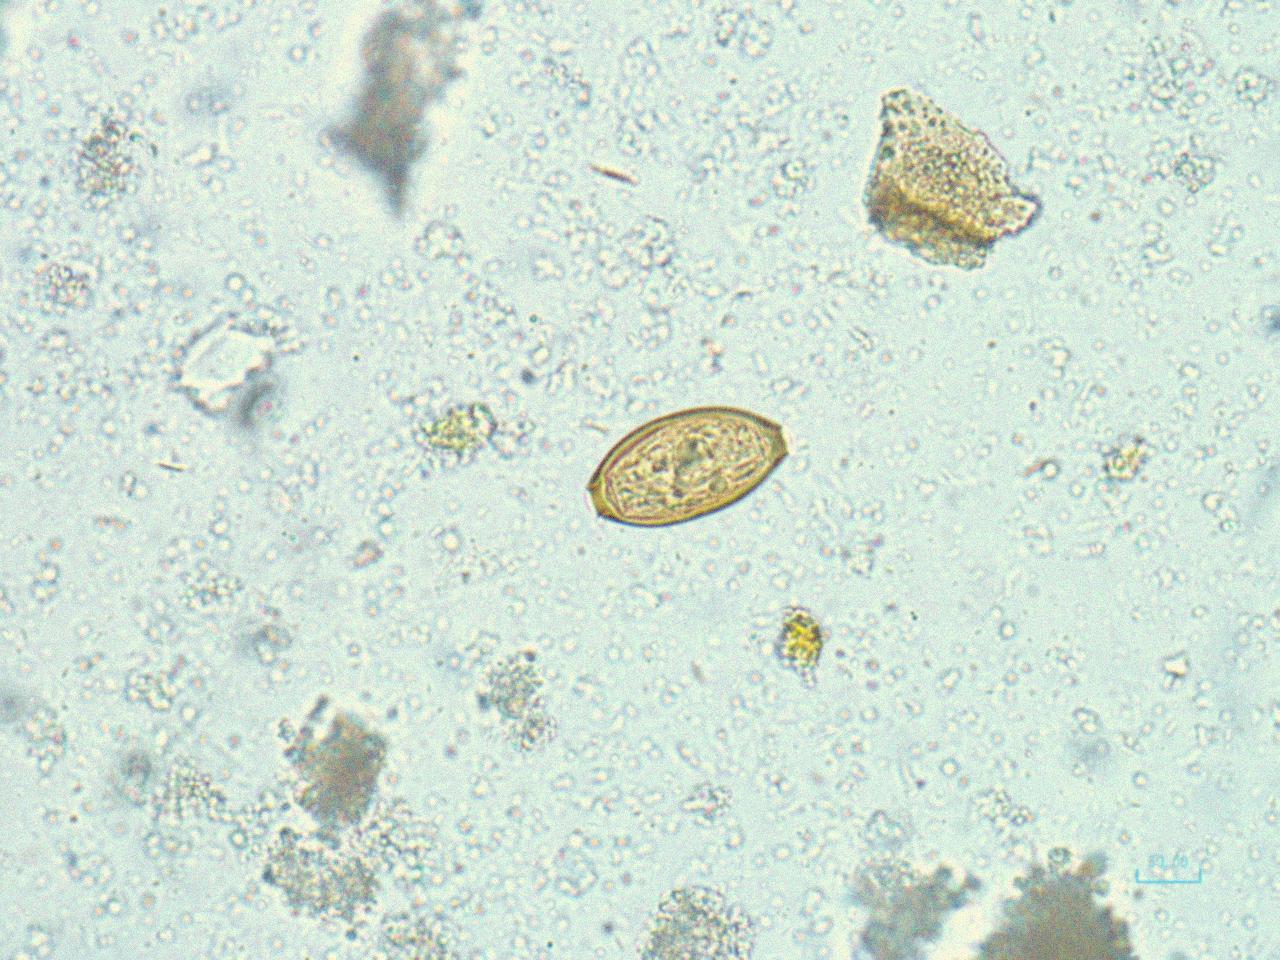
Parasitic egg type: Trichuris trichiura